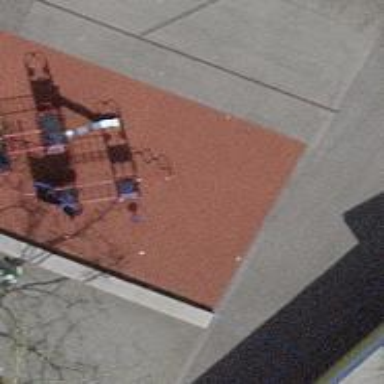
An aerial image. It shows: Playground area for leisure activities on the land.